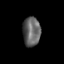
Tissue: skin
Cell type: Epithelial cells
Senescence score: 0.2306
Nuclear area (px): 508
Mean DAPI intensity: 99.028